Aerial crown-view tile of a tropical tree (Barro Colorado Island, Panama), acquired 20240813:
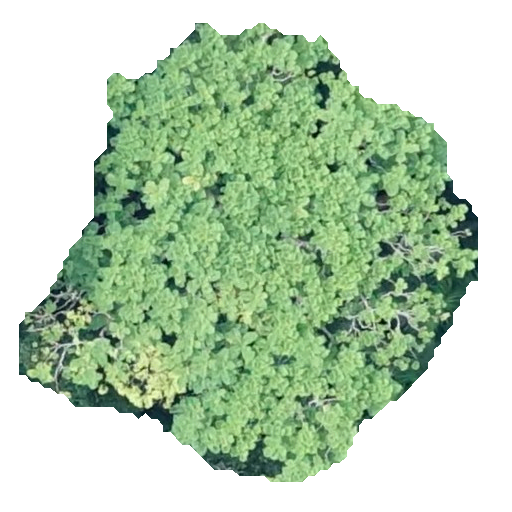
Species: Jacaranda copaia
GBIF accepted scientific name: Jacaranda copaia
Crown area: 211.396 m²